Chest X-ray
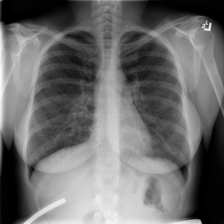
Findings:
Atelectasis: negative
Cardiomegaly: negative
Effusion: negative
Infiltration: negative
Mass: negative
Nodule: negative
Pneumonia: negative
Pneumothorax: negative
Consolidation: negative
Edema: negative
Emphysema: negative
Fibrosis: negative
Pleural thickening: negative
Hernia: negative